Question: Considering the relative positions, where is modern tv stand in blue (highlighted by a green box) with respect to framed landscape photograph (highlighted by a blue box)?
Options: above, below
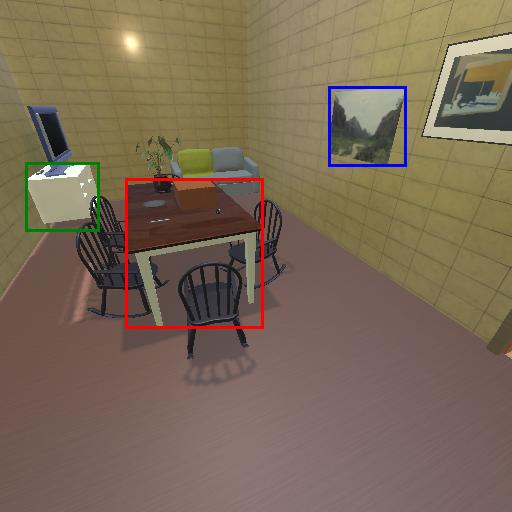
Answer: above